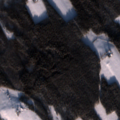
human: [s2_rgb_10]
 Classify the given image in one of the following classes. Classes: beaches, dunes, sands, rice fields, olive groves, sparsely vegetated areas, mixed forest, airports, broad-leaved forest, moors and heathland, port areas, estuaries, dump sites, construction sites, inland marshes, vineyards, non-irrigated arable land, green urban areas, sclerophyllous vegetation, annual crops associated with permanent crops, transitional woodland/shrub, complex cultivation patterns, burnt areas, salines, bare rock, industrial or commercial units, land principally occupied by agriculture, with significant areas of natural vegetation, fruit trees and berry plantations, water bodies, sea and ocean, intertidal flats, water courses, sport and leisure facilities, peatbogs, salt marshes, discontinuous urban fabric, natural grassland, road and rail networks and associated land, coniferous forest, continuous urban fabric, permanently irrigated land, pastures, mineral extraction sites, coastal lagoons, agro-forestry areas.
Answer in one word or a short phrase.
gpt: land principally occupied by agriculture, with significant areas of natural vegetation, coniferous forest, mixed forest